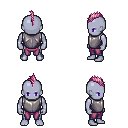
a pixel art fantasy rpg character, male body template, dark elf, purple skin, steel chest armor, magenta pants, pink mohawk hairstyle, four views (front, back, left, right), 2x2 character sprite sheet, small pixel art, hard edges, no anti-aliasing